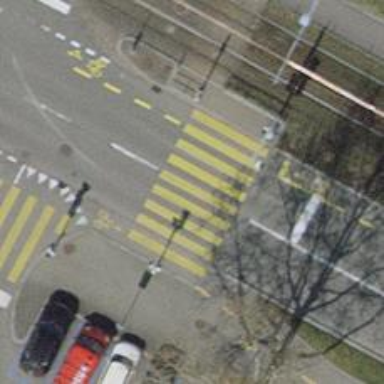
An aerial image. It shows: Tertiary road with asphalt surface. There is separate sidewalk on one side and cycle lane on the left.